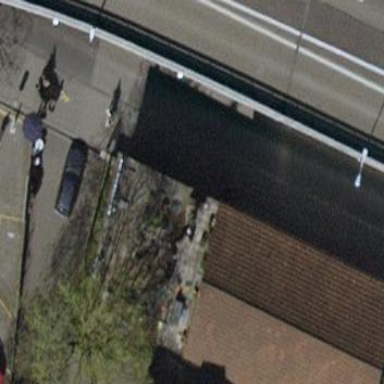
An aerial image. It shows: Industrial building with pitched roof.